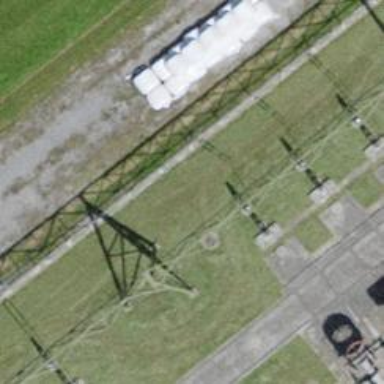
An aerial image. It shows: Insulator used in power systems.